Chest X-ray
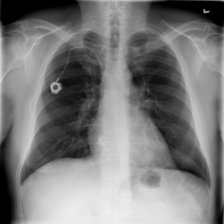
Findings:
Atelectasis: negative
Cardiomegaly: negative
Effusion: negative
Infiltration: negative
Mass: negative
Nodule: negative
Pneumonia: negative
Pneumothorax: negative
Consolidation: negative
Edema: negative
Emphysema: negative
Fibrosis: negative
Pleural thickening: negative
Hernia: negative